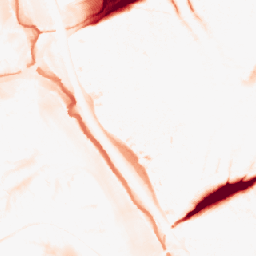
Category: morphological
Decomposition family: tophat
Decomposition parameters: size: 20
mode: black
Upsampling method: nearest
Upsampling parameters: scale: 8
Upsampling scale: 8